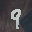
Label: 9